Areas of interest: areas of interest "Medical"
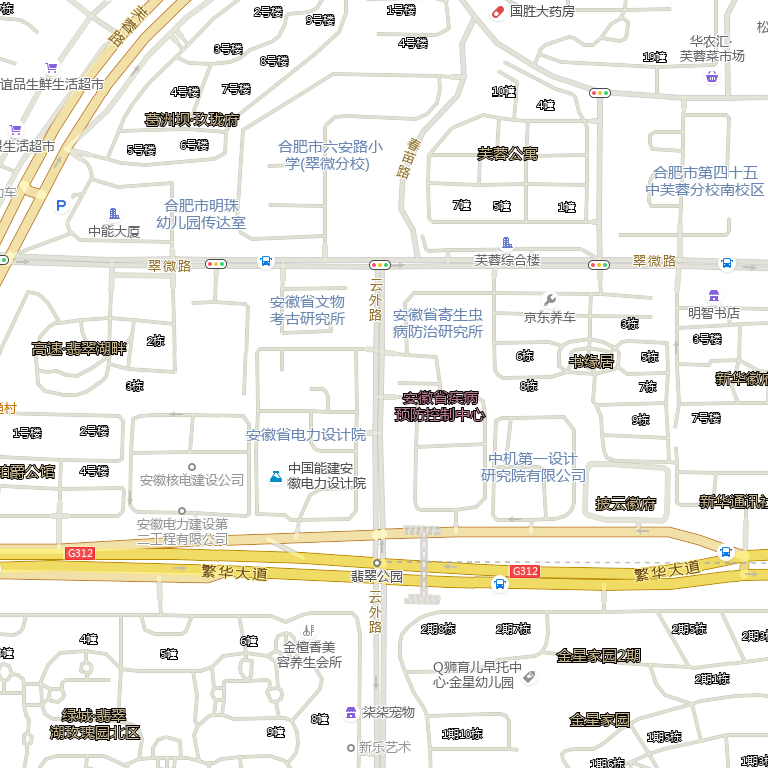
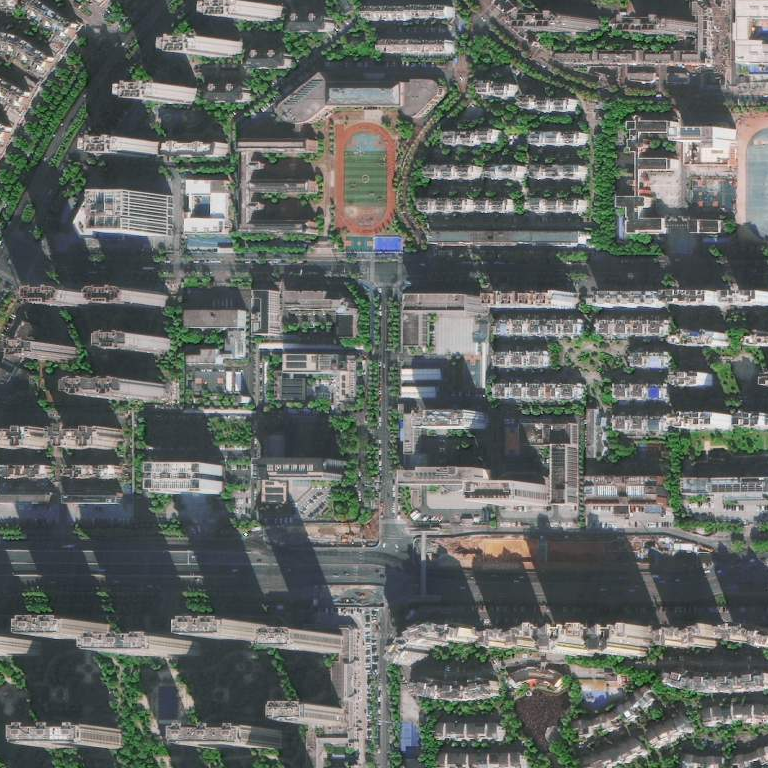